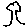
Label: tree